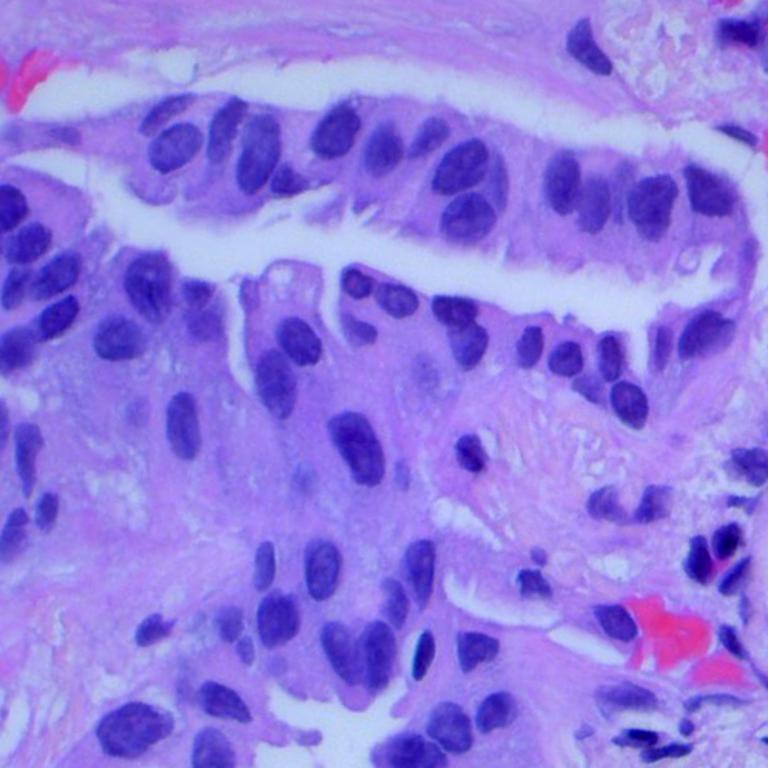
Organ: lung
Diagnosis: adenocarcinomas